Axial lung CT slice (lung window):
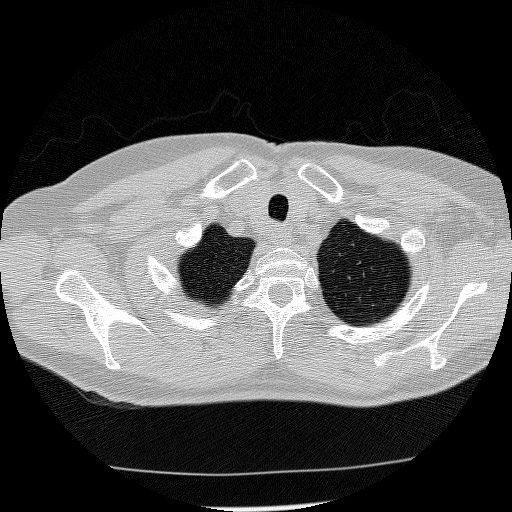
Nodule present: no